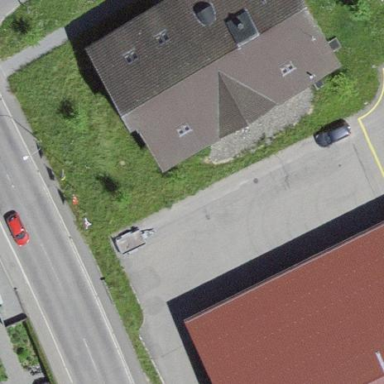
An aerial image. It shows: Public townhall.